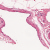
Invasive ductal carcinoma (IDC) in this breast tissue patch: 0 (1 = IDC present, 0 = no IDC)